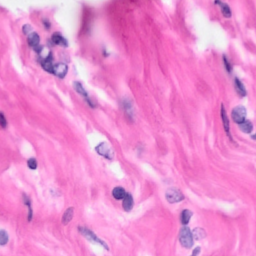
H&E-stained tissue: Breast